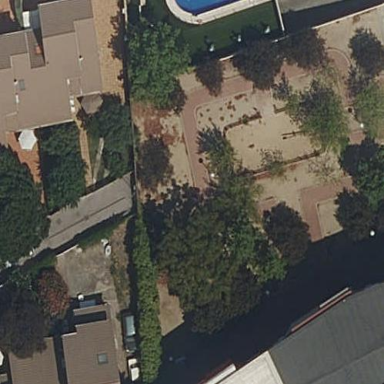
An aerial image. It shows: Playground area for leisure activities on the land.